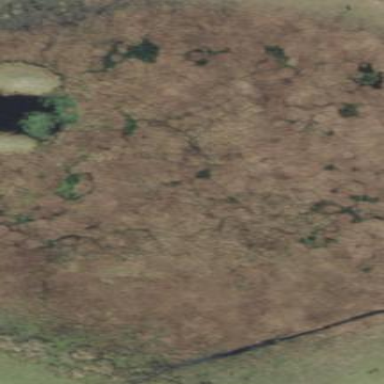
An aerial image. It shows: Marshy wetland area.